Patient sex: M
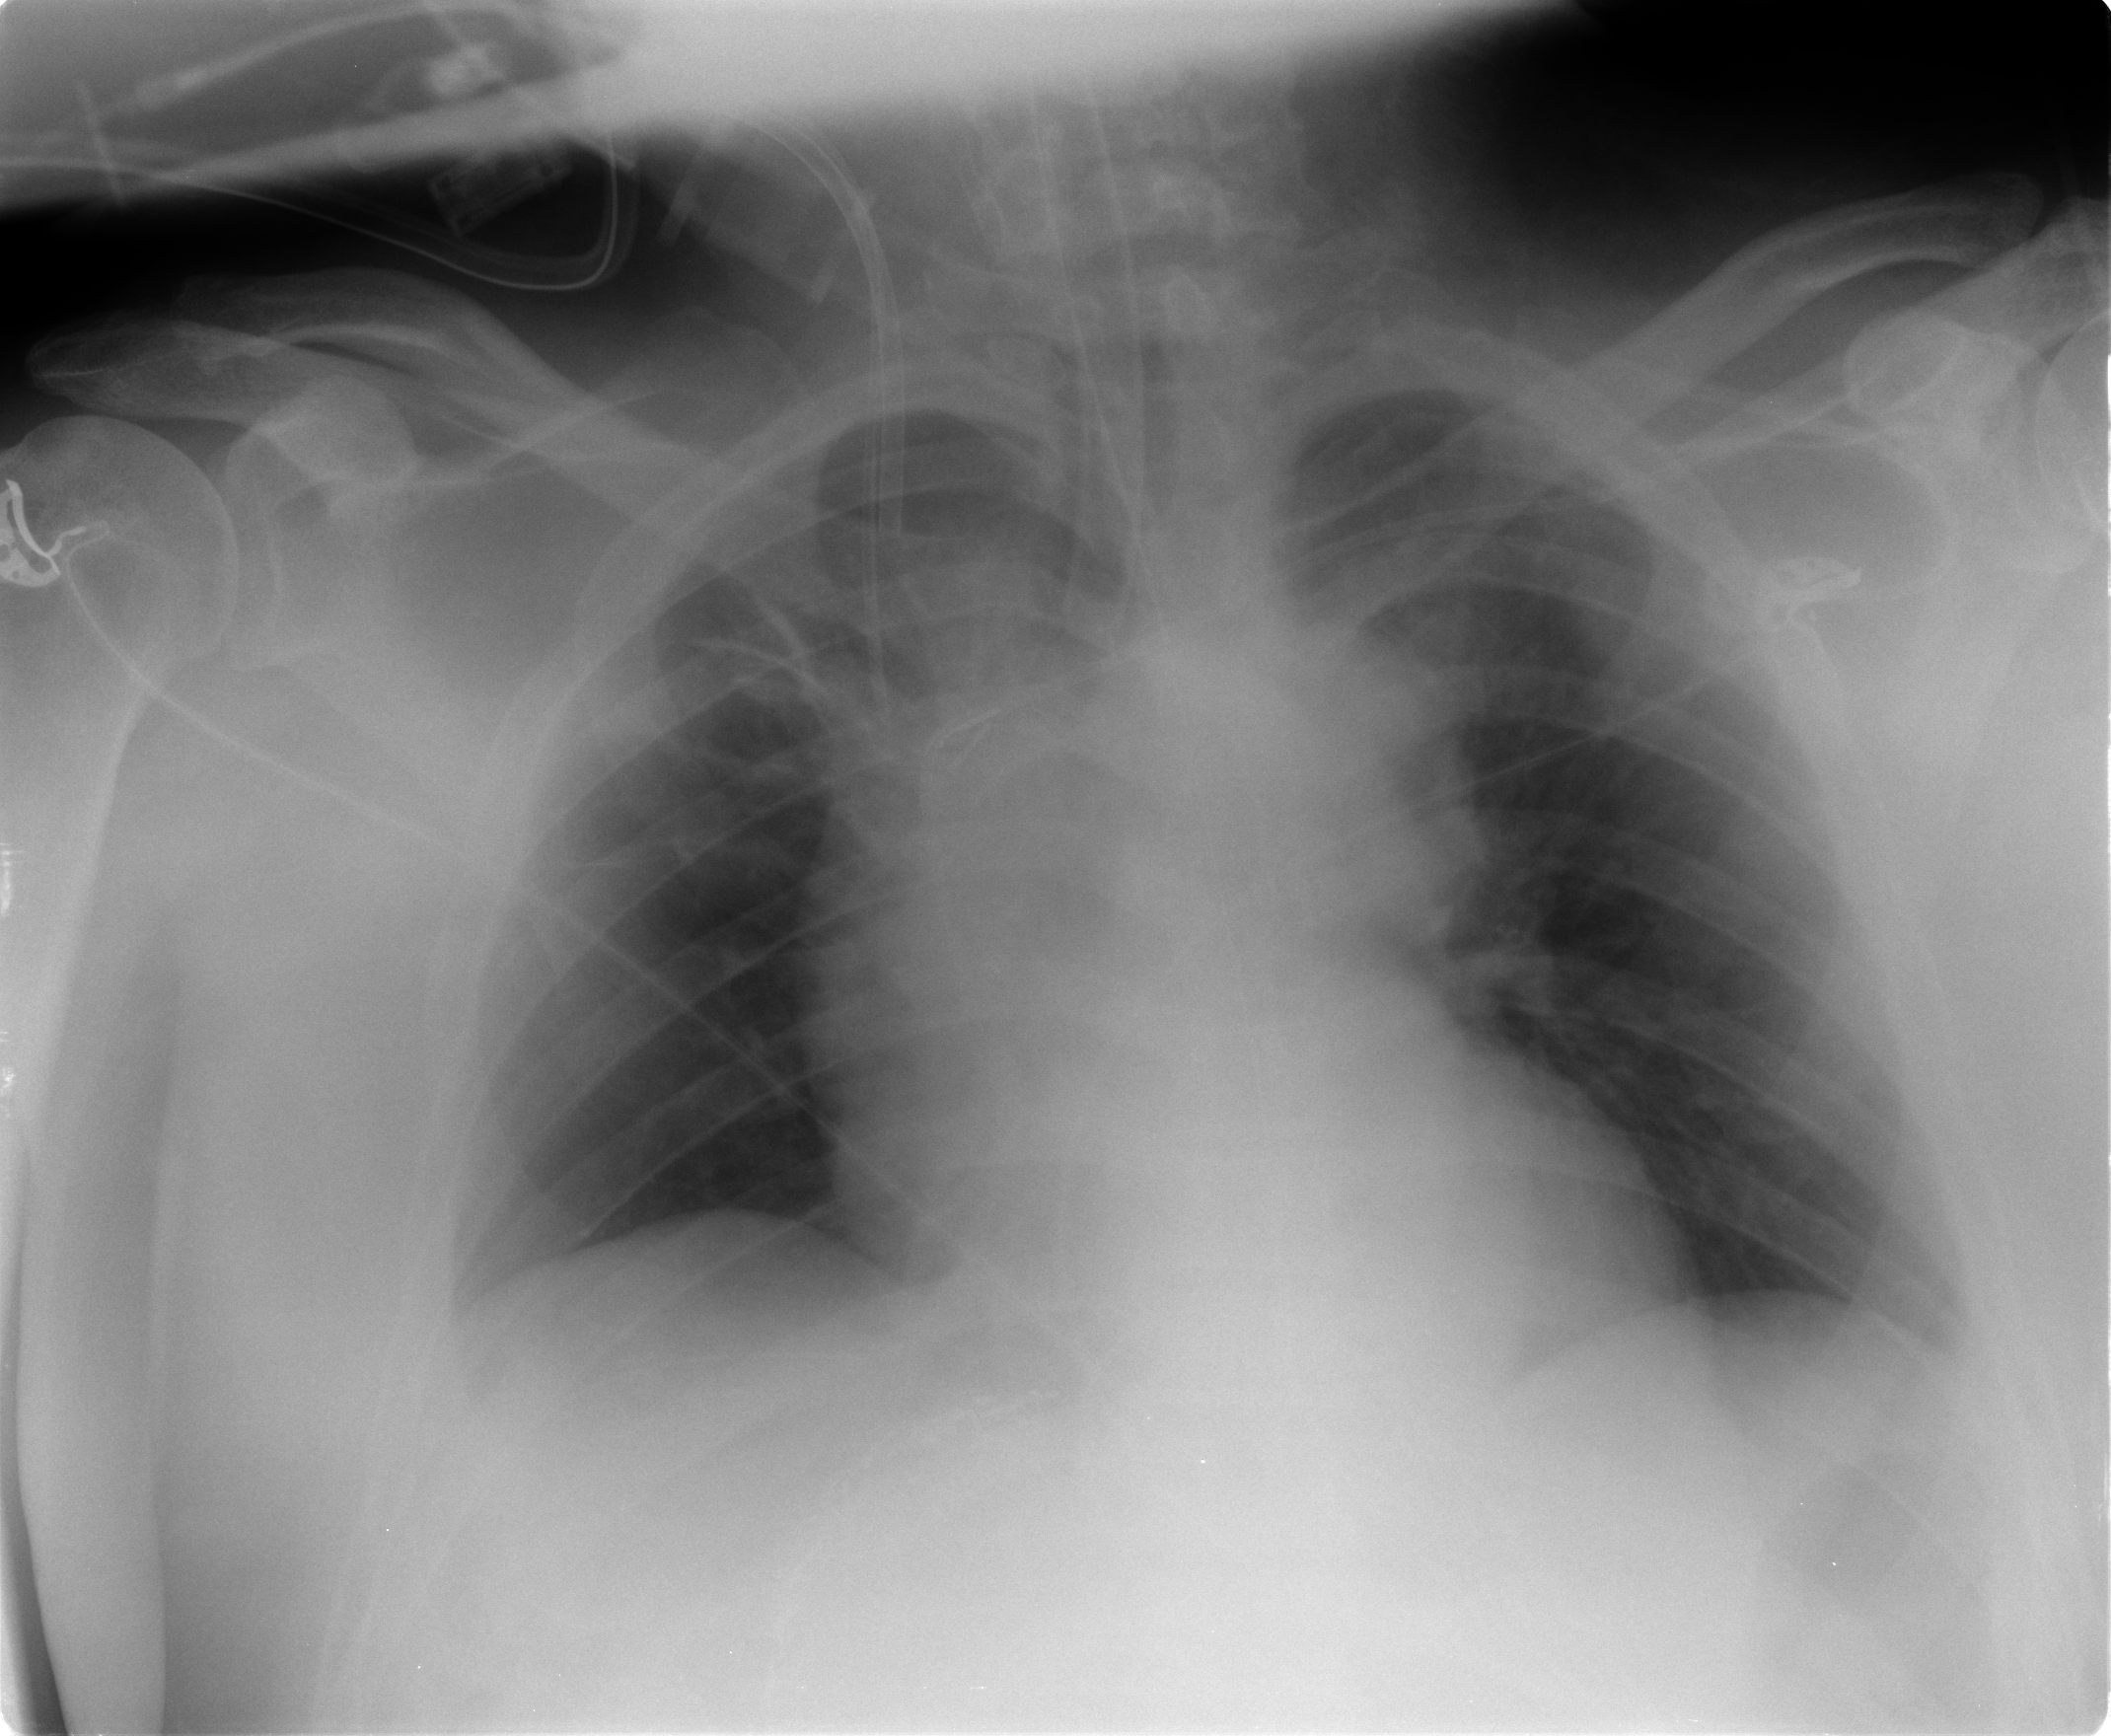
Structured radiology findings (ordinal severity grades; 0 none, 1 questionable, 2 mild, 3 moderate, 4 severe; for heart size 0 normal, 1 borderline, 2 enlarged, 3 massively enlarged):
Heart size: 1
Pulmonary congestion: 0
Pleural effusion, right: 0
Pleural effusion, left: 0
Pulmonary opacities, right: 0
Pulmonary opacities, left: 0
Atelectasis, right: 2
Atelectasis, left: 0